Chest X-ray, AP view. Patient: 62 years old, sex M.
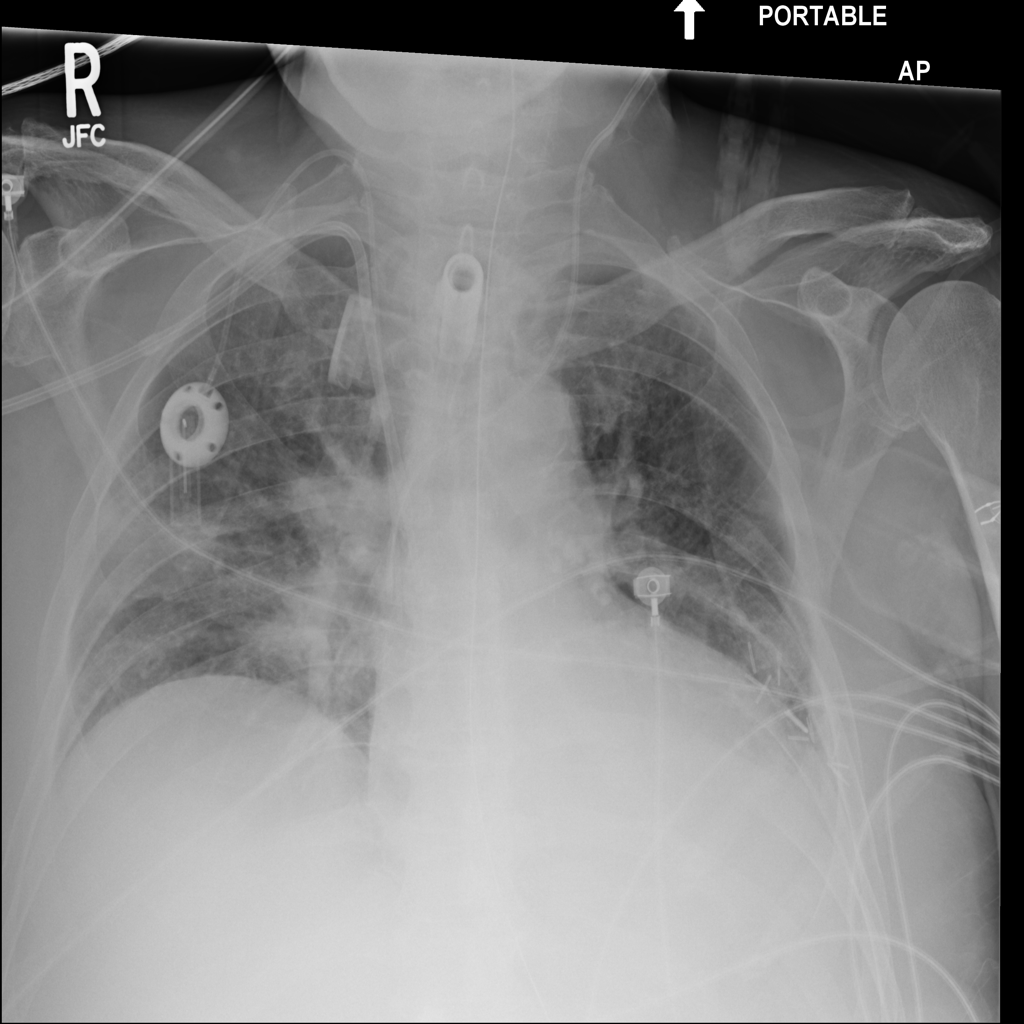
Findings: No Finding